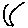
Label: moon